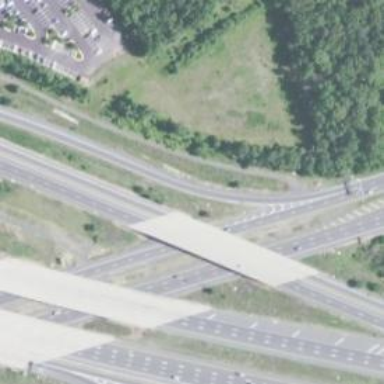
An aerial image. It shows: Motorway link.